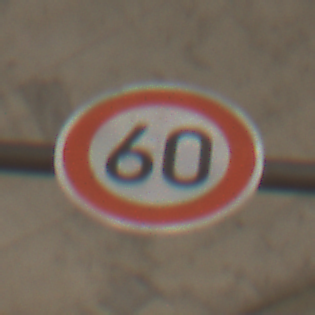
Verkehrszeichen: Geschwindigkeit60
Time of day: Midday
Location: Roofed (Tunnel)
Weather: NotSpecified
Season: NotSpecified
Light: Natural